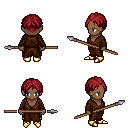
a pixel art fantasy rpg character, female body template, human, dark skin, brown robe, gold greaves, brunette parted hairstyle, gold boots, spear, four views (front, back, left, right), 2x2 character sprite sheet, small pixel art, hard edges, no anti-aliasing